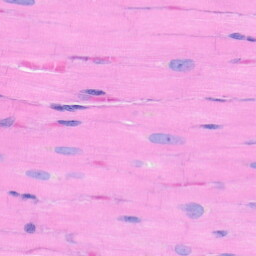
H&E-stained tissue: Heart